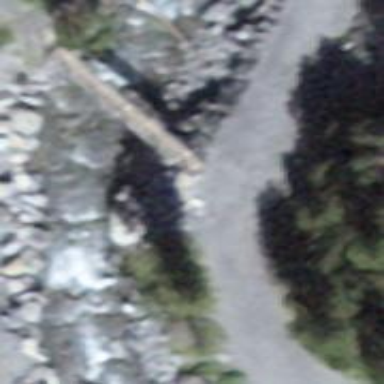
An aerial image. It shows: Path leading to bridge.